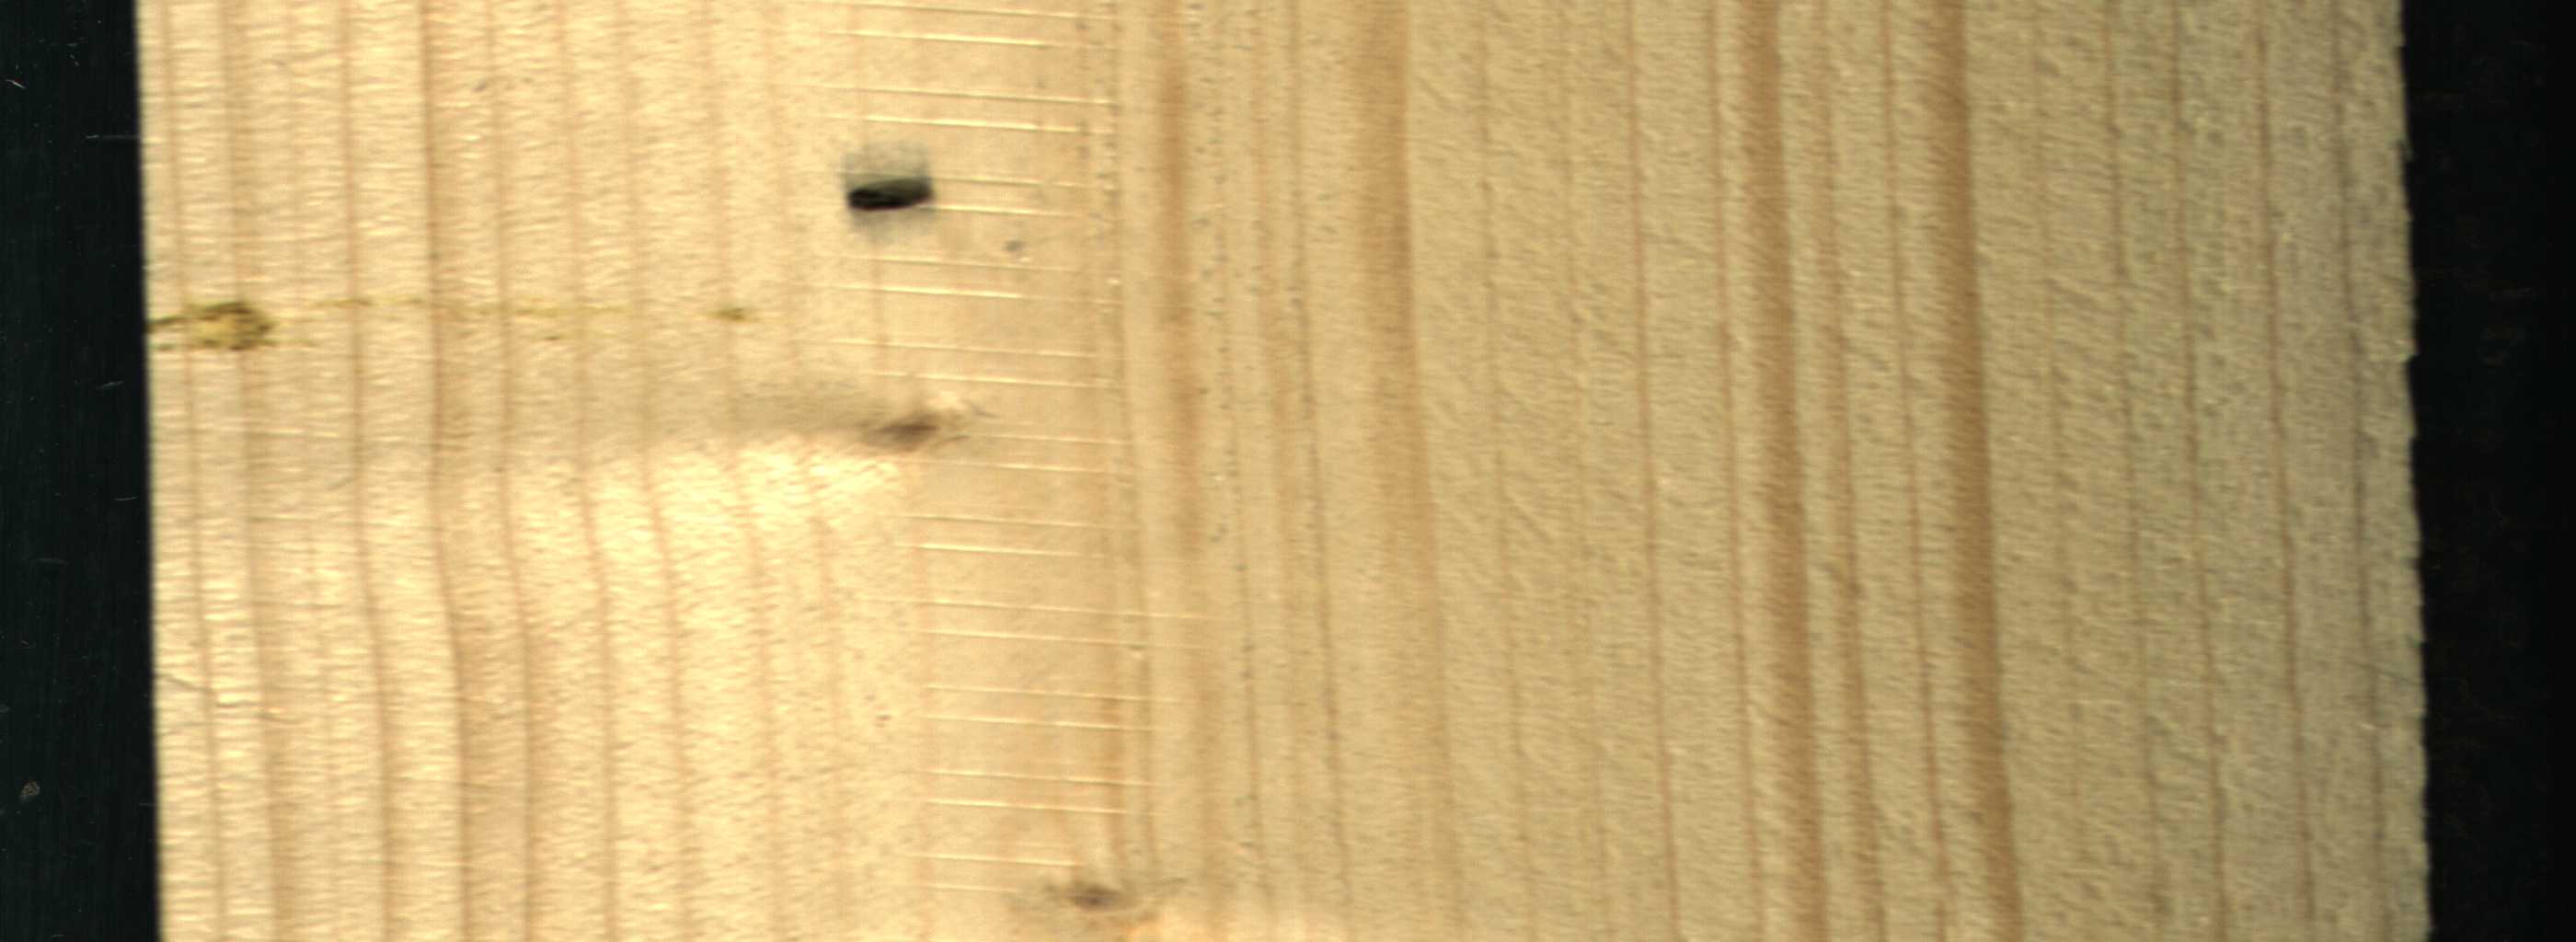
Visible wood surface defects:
resin
Dead_Knot
Live_Knot
Live_Knot